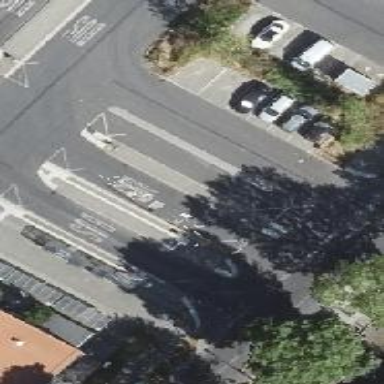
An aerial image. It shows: Unmarked road crossing.